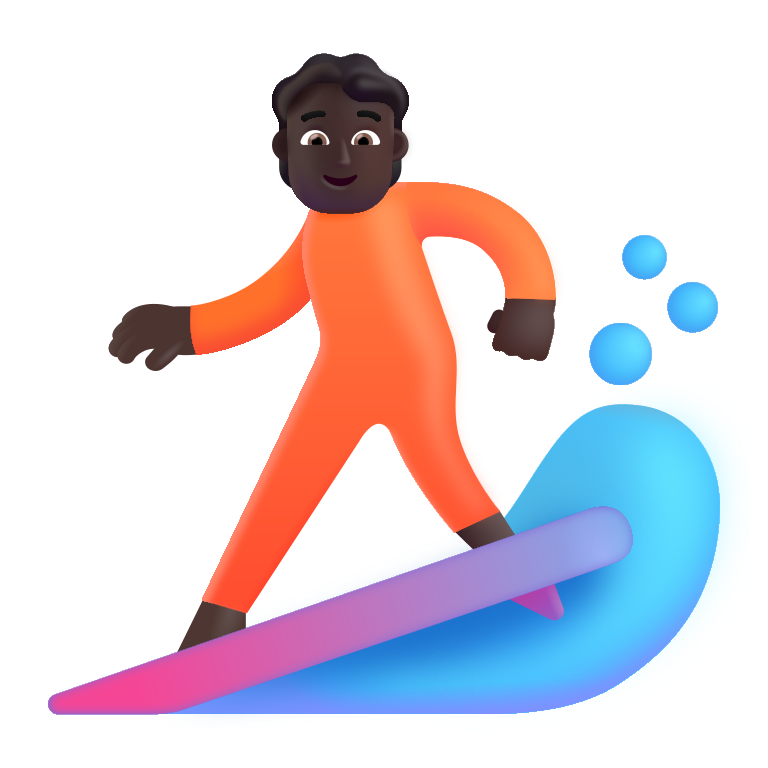
person surfing color dark